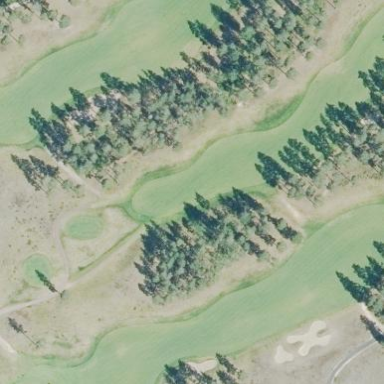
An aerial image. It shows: Golf fairway surrounded by grass.